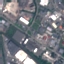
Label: Industrial